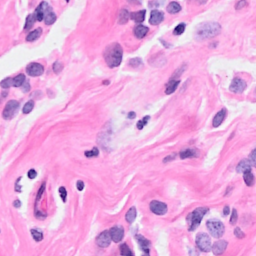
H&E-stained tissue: Breast